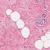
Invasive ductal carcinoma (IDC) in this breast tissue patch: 0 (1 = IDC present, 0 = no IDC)